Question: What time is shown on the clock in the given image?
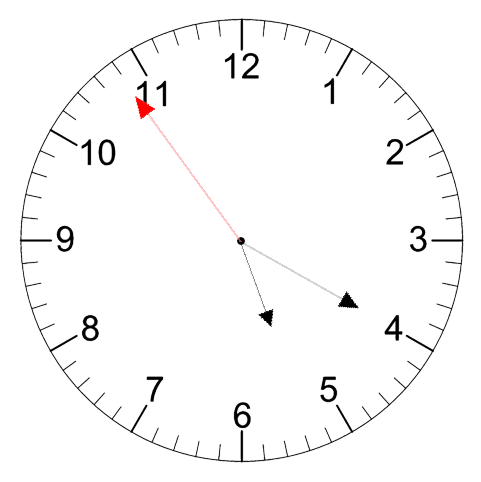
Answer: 05:19:54